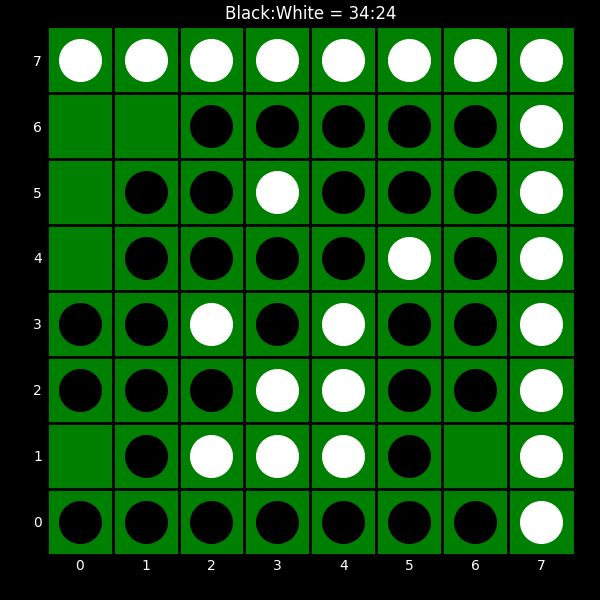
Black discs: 34
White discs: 24